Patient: sex M, age 58
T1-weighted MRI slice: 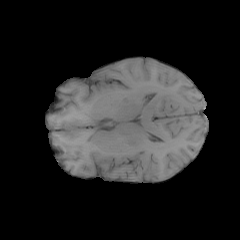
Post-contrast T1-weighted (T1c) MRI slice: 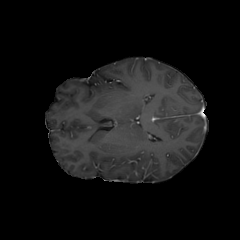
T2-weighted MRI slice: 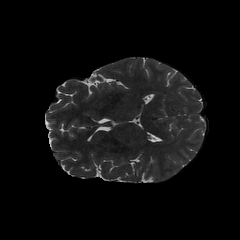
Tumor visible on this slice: no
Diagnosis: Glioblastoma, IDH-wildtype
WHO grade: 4